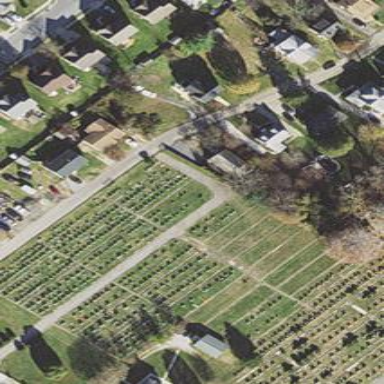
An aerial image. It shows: Cemetery.